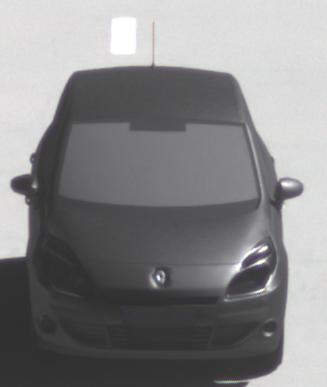
Make: Renault
Model: Scénic 1.6 16V 110
Detailed model: Scénic (III)
Model produced from: 2009/06
Model produced until: 2010/08
Doors: 5
Color: gray
Road condition: dry road
Daytime: midday
Contrast: high contrast